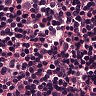
Metastatic tissue present: yes